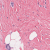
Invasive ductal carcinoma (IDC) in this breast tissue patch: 0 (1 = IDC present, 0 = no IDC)